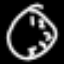
Label: clock